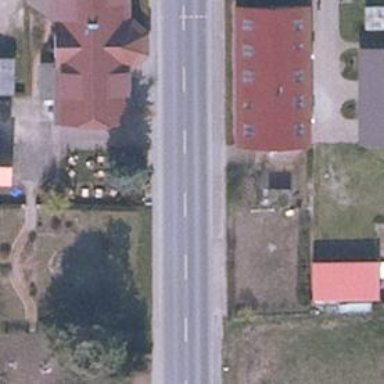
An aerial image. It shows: Asphalt road with primary classification. There is cycle track on the right side.